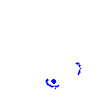
Particle: proton